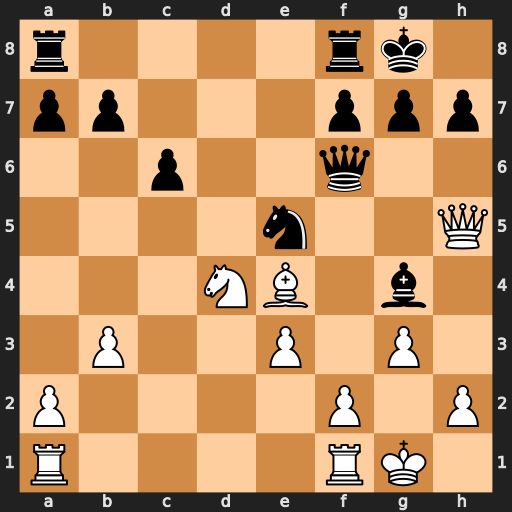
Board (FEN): r4rk1/pp3ppp/2p2q2/4n2Q/3NB1b1/1P2P1P1/P4P1P/R4RK1
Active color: w
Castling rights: -
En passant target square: -
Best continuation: Qxh7#